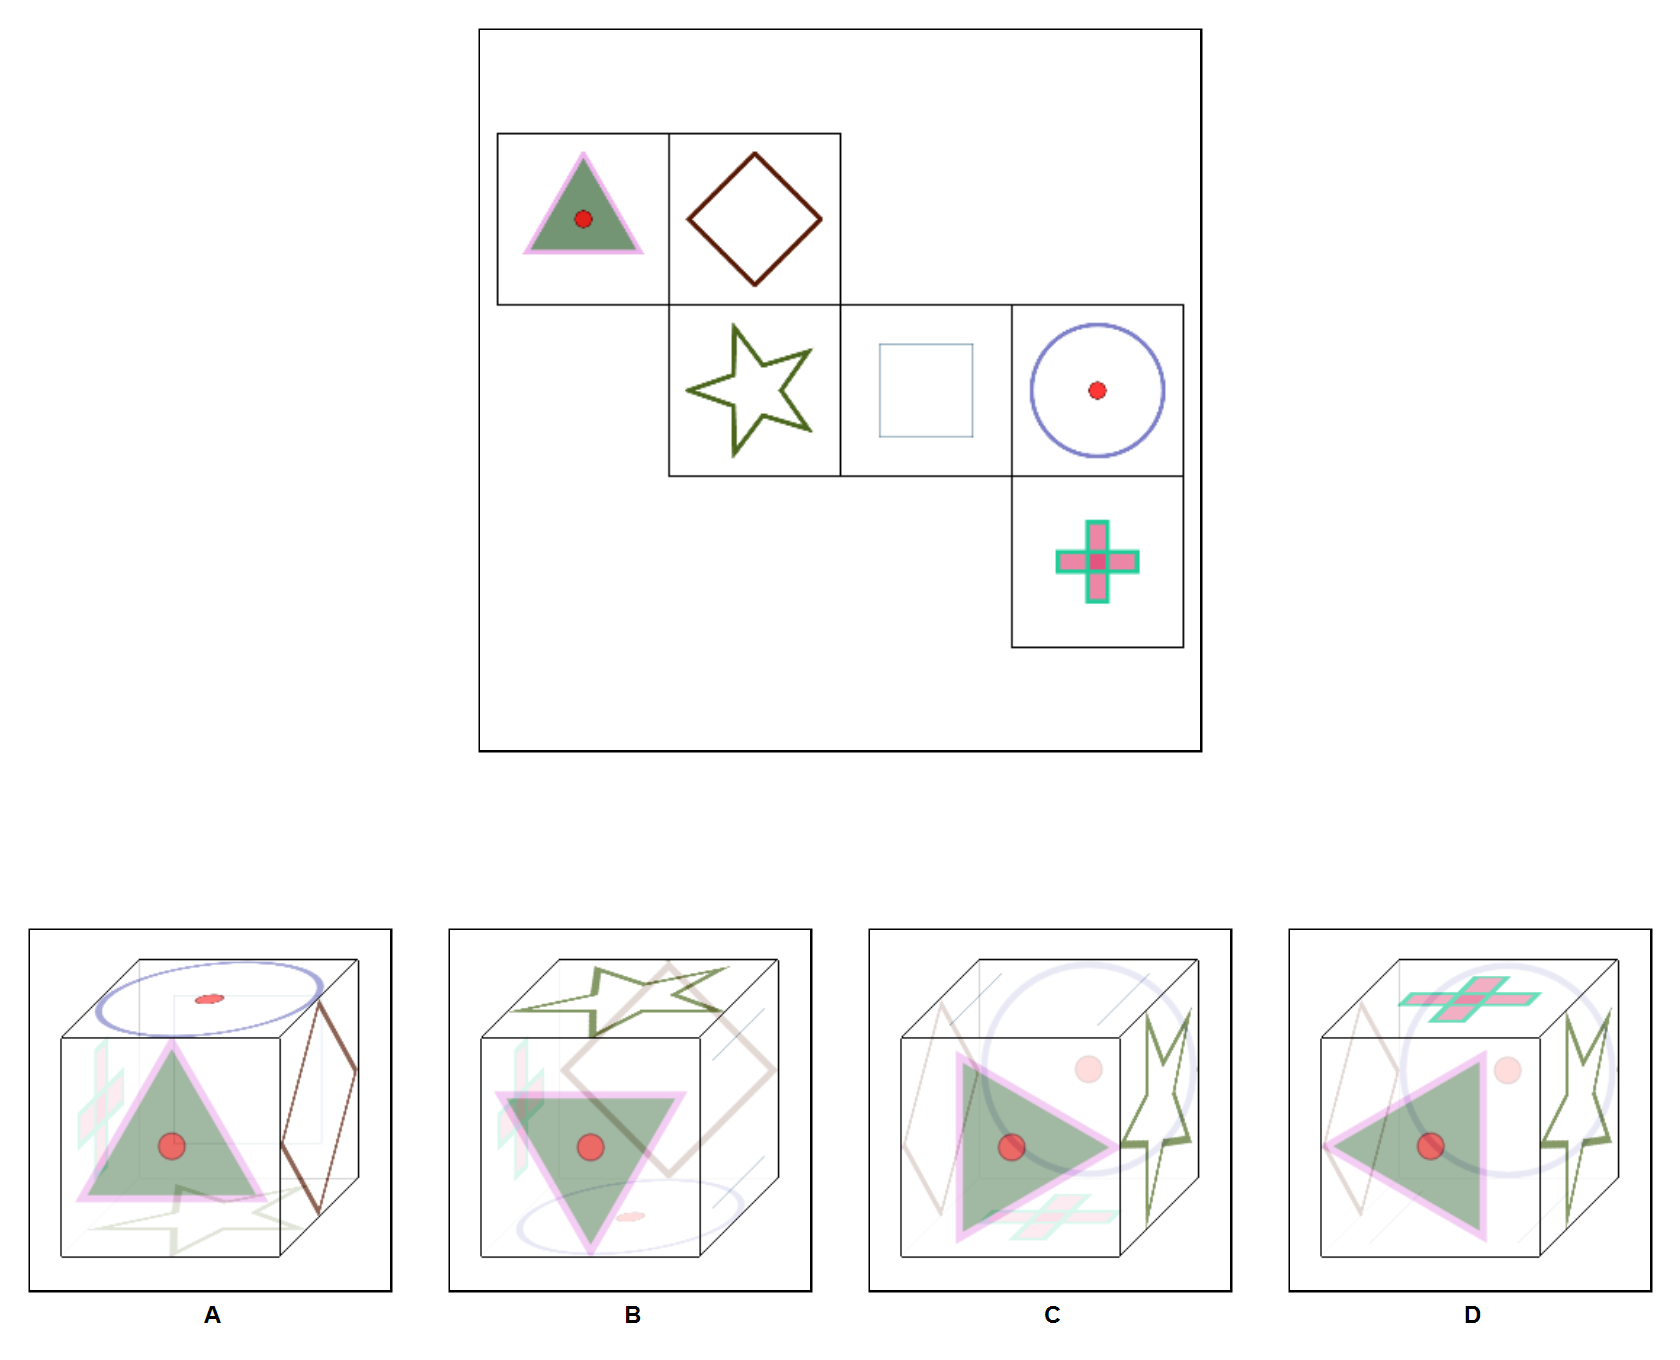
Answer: A